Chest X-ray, AP view. Patient: 54 years old, sex M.
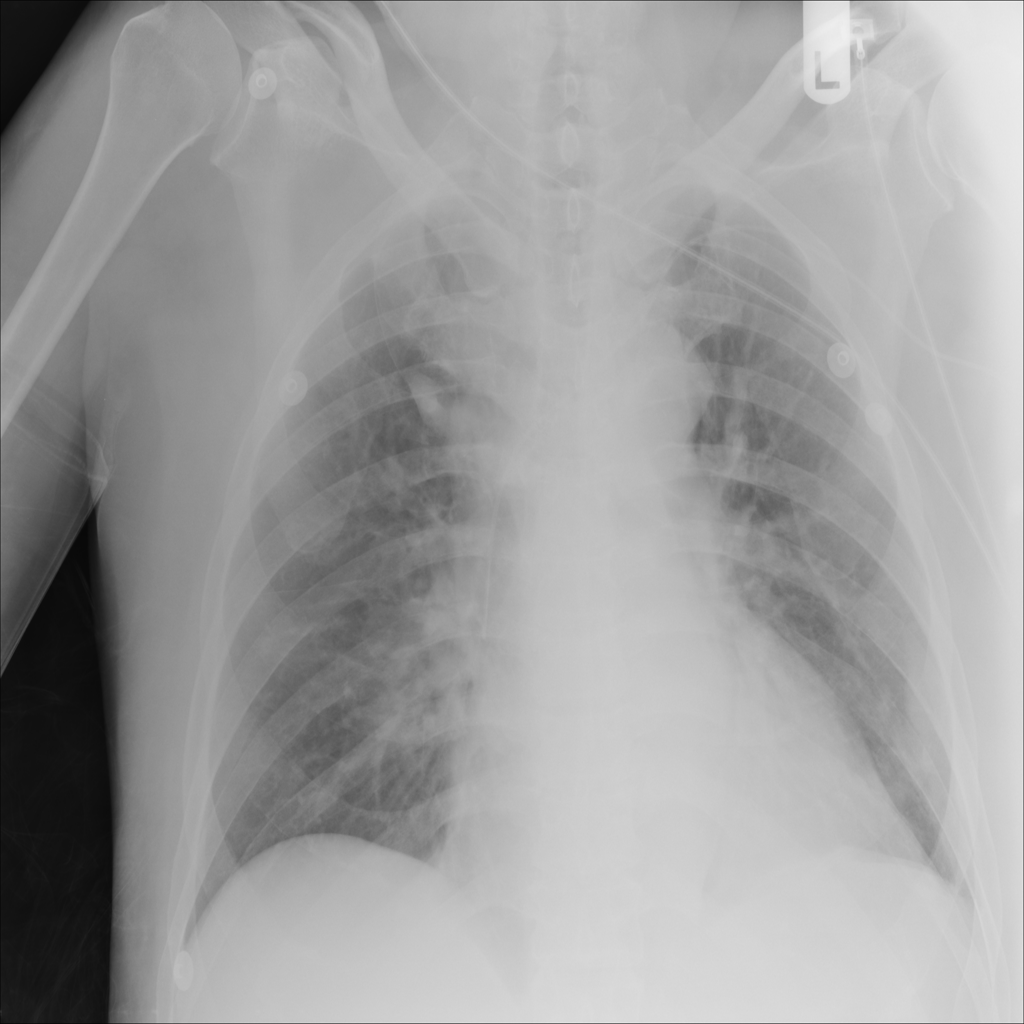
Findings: Mass